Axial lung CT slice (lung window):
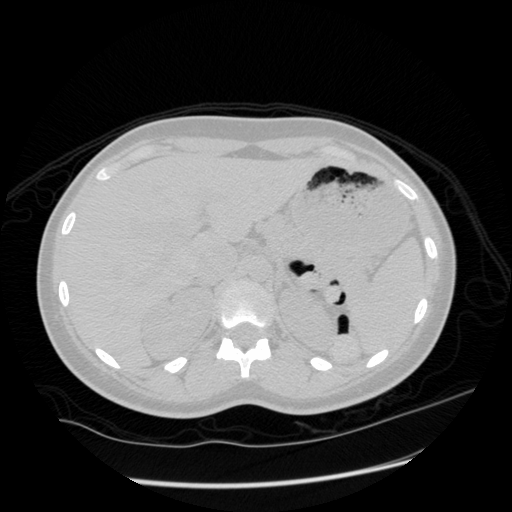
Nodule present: no